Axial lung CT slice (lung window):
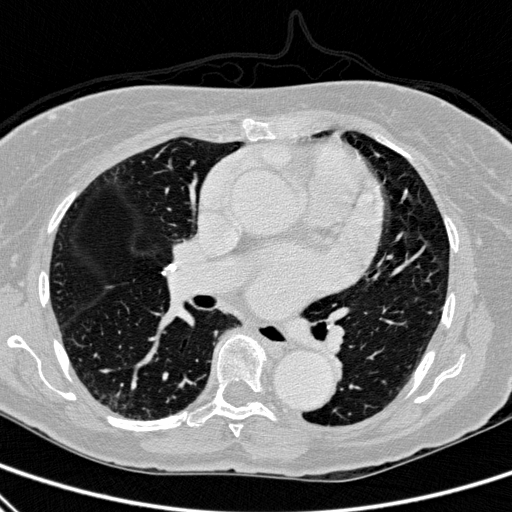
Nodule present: no